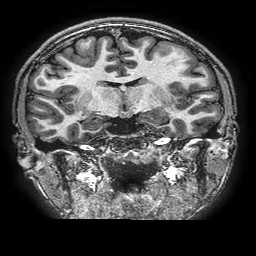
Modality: T1w
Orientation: sagittal
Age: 16
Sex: male
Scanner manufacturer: ge
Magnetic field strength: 3 T
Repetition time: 0.00766 s
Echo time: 0.003476 s